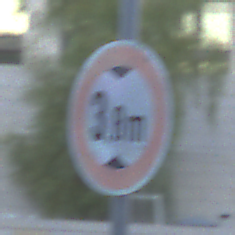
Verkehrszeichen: TatsaechlicheHoehe
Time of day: SunriseSunset
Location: Outdoor (Urban)
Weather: Clear
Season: NotSpecified
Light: Natural